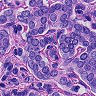
Metastatic tissue present: yes